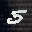
Label: 5